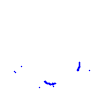
Particle: proton